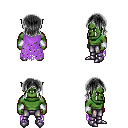
a pixel art fantasy rpg character, male body template, orc, green skin, maroon tattered cape, metal pants, gray long bangs hairstyle, white cloth bracers, metal boots, four views (front, back, left, right), 2x2 character sprite sheet, small pixel art, hard edges, no anti-aliasing